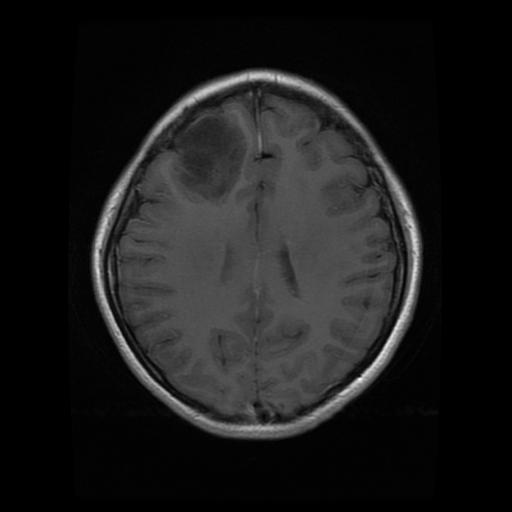
Label: glioma